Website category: sports
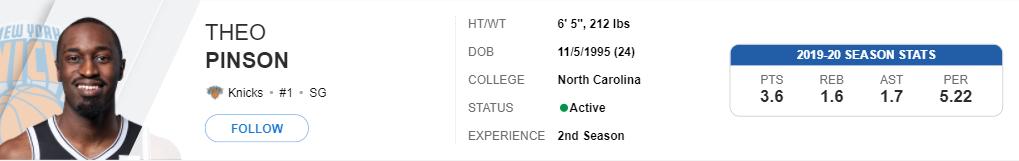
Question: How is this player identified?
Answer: Theo Pinson

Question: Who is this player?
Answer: Theo Pinson

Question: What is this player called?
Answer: Theo Pinson

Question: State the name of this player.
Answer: Theo Pinson

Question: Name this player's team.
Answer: Knicks

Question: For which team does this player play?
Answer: Knicks

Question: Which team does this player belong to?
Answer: Knicks

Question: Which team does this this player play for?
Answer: Knicks

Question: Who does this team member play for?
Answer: Knicks

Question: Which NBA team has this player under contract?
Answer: Knicks

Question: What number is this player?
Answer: #1

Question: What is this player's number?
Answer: #1

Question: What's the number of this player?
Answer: #1

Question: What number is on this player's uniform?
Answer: #1

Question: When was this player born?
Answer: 11/5/1995

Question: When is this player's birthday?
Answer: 11/5/1995

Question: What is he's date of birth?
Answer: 11/5/1995

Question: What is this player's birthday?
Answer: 11/5/1995

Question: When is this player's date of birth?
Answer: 11/5/1995

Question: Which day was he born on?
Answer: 11/5/1995

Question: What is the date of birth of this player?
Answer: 11/5/1995

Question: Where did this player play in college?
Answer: North Carolina

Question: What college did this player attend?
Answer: North Carolina

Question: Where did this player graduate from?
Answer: North Carolina

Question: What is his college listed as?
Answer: North Carolina

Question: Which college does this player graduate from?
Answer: North Carolina

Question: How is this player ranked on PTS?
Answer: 3.6

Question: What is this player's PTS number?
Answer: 3.6

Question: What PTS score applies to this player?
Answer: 3.6

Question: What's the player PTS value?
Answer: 3.6

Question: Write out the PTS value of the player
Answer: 3.6

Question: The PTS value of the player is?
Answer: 3.6

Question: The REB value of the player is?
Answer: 1.6

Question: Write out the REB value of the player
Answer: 1.6

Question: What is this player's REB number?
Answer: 1.6

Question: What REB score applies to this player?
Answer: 1.6

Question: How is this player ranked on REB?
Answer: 1.6

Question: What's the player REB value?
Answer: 1.6

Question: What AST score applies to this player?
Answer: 1.7

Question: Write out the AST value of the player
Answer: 1.7

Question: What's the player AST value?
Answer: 1.7

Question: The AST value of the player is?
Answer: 1.7

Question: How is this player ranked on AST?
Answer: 1.7

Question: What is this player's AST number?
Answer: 1.7

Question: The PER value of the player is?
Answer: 5.22

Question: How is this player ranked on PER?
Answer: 5.22

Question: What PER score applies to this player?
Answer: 5.22

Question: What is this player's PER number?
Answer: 5.22

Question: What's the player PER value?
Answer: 5.22

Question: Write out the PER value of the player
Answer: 5.22

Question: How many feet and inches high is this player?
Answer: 6' 5"

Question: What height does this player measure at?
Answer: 6' 5"

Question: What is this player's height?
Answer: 6' 5"

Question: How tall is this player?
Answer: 6' 5"

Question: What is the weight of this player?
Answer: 212 lbs

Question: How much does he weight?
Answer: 212 lbs

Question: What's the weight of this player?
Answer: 212 lbs

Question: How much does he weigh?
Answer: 212 lbs

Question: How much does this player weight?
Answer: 212 lbs